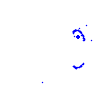
Particle: pion